Question: I have a 'UITableView' on a Tab Bar page. Now I want to push to a new Tab Bar Controller if I tap on a 'UITableViewCell'.
My storyboard looks something like this right now:

My problem is when I tap on the cell, it opens the new page (the top right Controller in the picture), but the TabBar is still the same as before and the navigation bar title is empty even if I set one ('self.title = @"Test";')
Here is some code:
'''
- (void)tableView:(UITableView *)tableView didSelectRowAtIndexPath:(NSIndexPath *)indexPath
{
[self performSegueWithIdentifier:@"segue" sender:self.view];
}
- (void)prepareForSegue:(UIStoryboardSegue *)segue sender:(id)sender
{
if ([segue.identifier isEqualToString:@"segue"])
{
NSIndexPath *indexPath = [myTableView indexPathForSelectedRow];
self.myTabbarController = (UITabBarController*)[segue destinationViewController];
self.topRightController = [self.myTabbarController.viewControllers objectAtIndex:0];
self.topRightController.value = [Values objectAtIndex:indexPath.row];
}
}
'''
Can someone help me out with this problem?
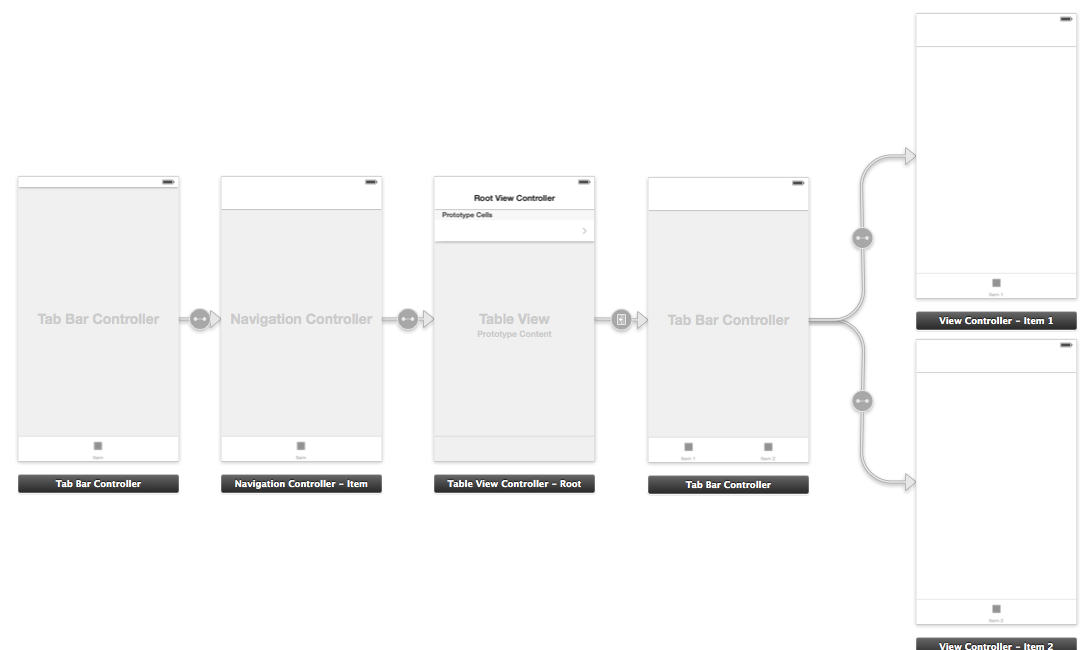
Answer: I solved my problem. I changed my storyboard to something like this (Not my actual storyboard):

I don't use a push segue anymore. I use a modal segue now. I use a own Back-Button to get back to the first Tab Bar Controller.
Here is the 'didSelectRowAtIndexPath' Method:
'''
- (void)tableView:(UITableView *)tableView didSelectRowAtIndexPath:(NSIndexPath *)indexPath
{
UITabBarController *tab = [self.storyboard instantiateViewControllerWithIdentifier:@"newTabBarController"];
self.myNavController = [tab.viewControllers objectAtIndex:0];
self.topRightController = [self.myNavController.viewControllers objectAtIndex:0];
self.topRightController.value = [Values objectAtIndex:indexPath.row];
[self presentViewController:tab animated:YES completion:nil];
}
'''